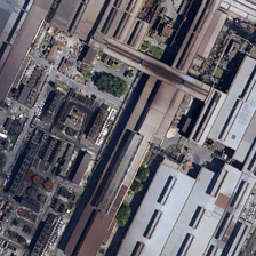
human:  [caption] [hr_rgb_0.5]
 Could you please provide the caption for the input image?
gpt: This area has many industrial zones.

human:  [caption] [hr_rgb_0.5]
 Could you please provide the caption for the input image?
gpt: This area is a major industrial area.

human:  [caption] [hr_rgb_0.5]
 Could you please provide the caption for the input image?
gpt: This area is an important industrial area.

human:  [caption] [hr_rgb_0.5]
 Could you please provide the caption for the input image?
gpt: This area is a large industrial area.

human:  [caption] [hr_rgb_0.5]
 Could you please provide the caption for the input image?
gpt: This area is a large industrial area.